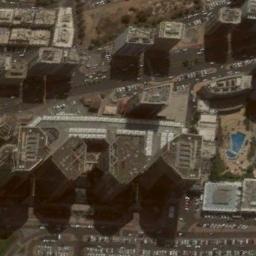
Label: commercial_area